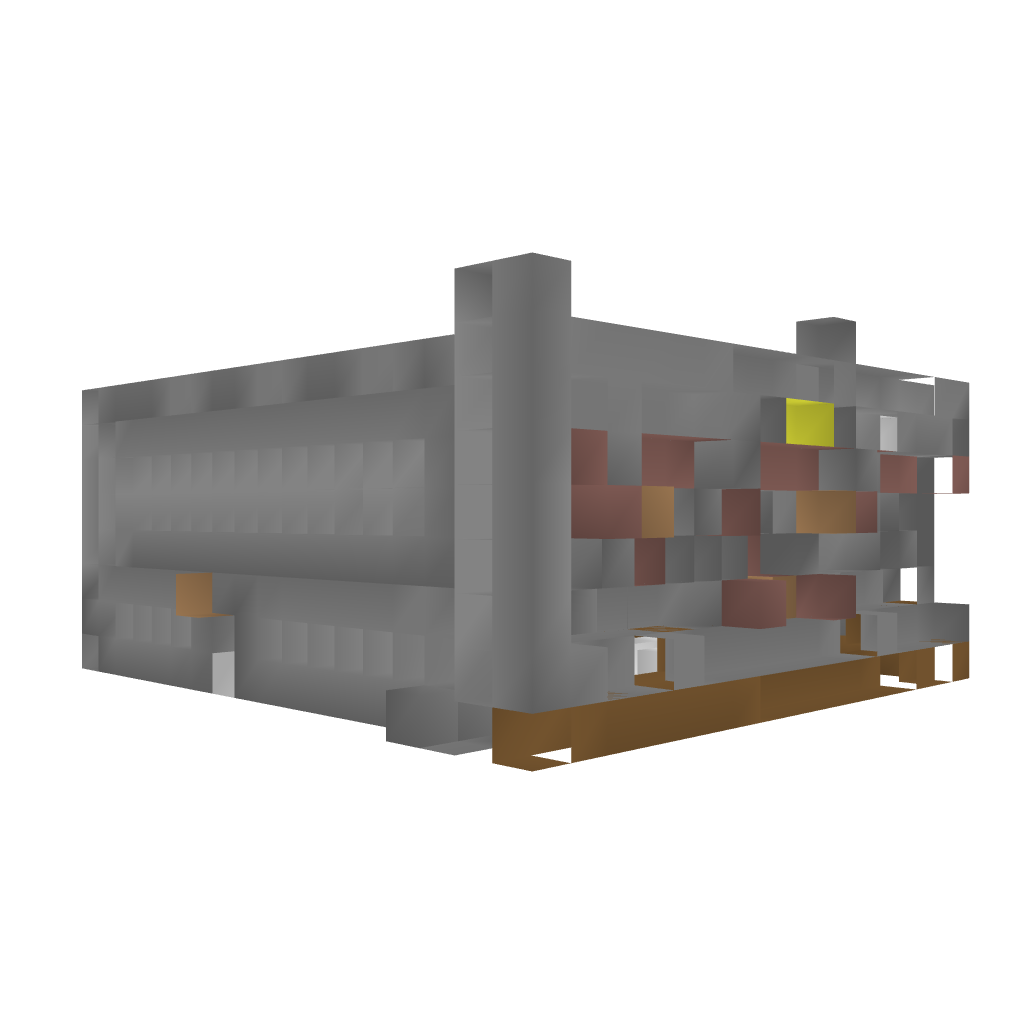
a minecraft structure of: Industrial smelter bad low quality